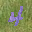
Label: 4